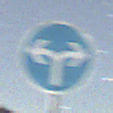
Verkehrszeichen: VorgeschriebeneFahrtrichtungRechtsOderLinks
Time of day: Night
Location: Outdoor (Nature)
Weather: Clear
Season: NotSpecified
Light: Natural